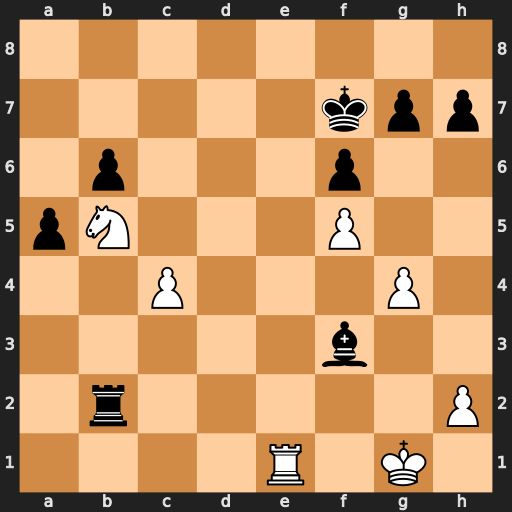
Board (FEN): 8/5kpp/1p3p2/pN3P2/2P3P1/5b2/1r5P/4R1K1
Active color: w
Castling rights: -
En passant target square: -
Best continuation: Nd6+ Kg8 Re8#